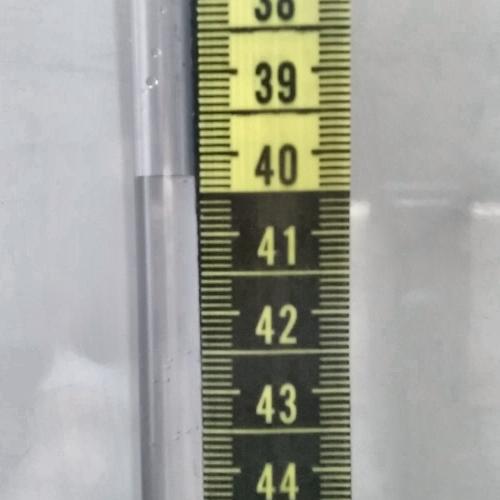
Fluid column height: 40.3 cm